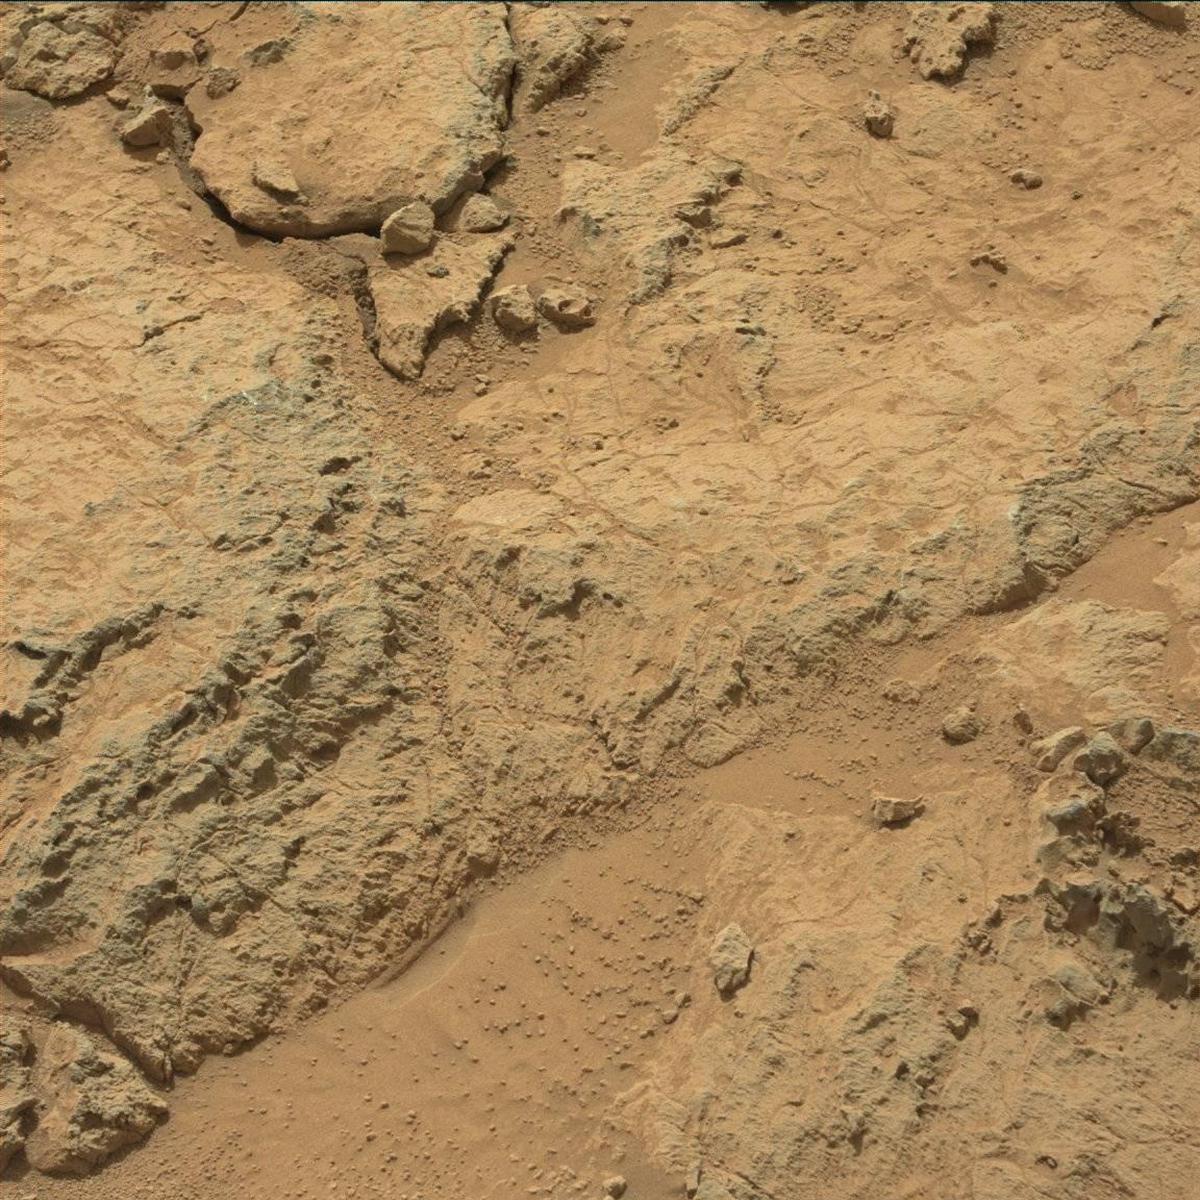
Terrain classes present: Bedrock, Rock, Sand / Soil